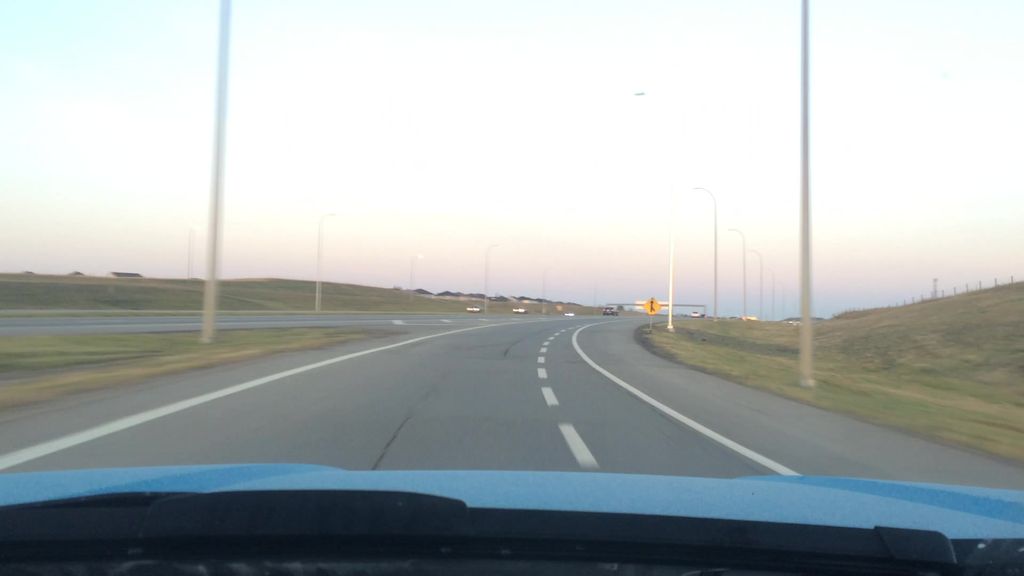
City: calgary